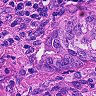
Metastatic tissue present: yes